Question: I am getting the following error only on Samsung device. Went through <URL> but it doesn't really provide a solution.
> Couldn't create directory for SharedPreferences file
shared_prefs/log_files.xml
To be specific:

This is how I have declared 'SharedPreferences' in 'onCreate'
'''
settings = getSharedPreferences("preferences", MODE_PRIVATE);
'''
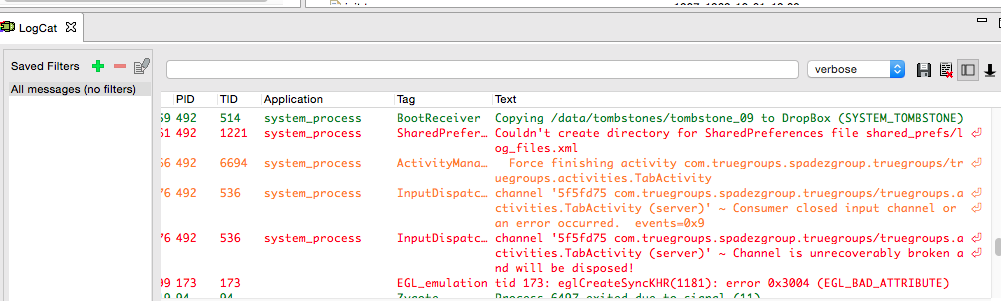
Answer: Based on a similar post it looks as if this error is specific to Samsung devices; this was confirmed by multiple users -
<URL>
It might be worthwhile to open an issue.